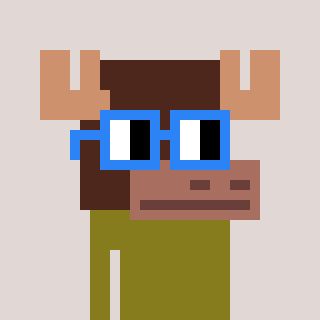
a pixel art character with square blue glasses, a moose-shaped head and a gunk-colored body on a warm background